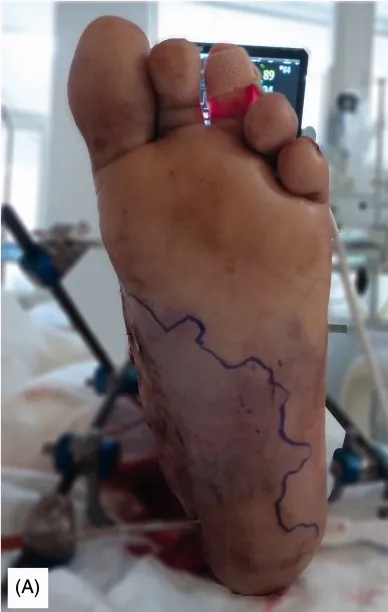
Marked edges of non-viable tissue and clinical aspect of skin combined with NIRF imaging. Conventional "white-light" image.
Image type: medical_photograph (other_medical_photograph)